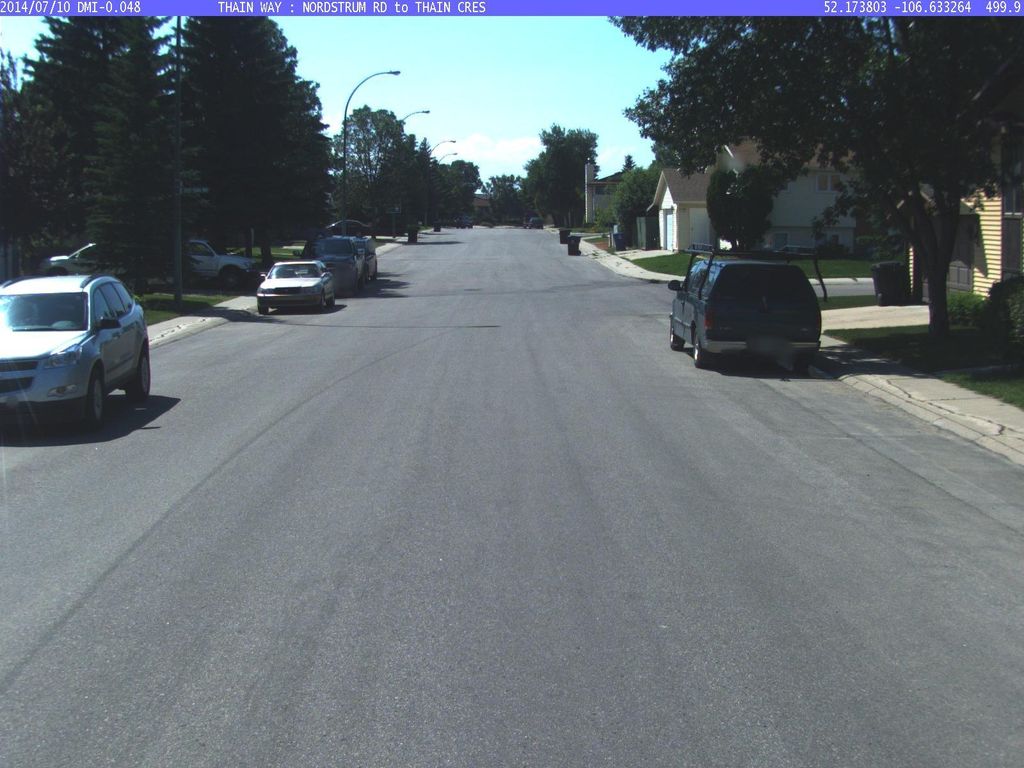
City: saskatoon